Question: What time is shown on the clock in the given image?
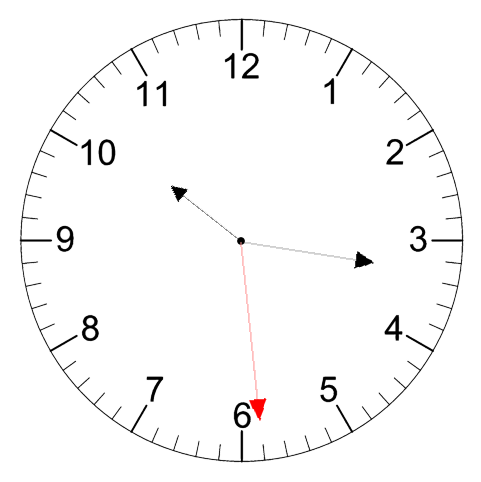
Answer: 10:16:29